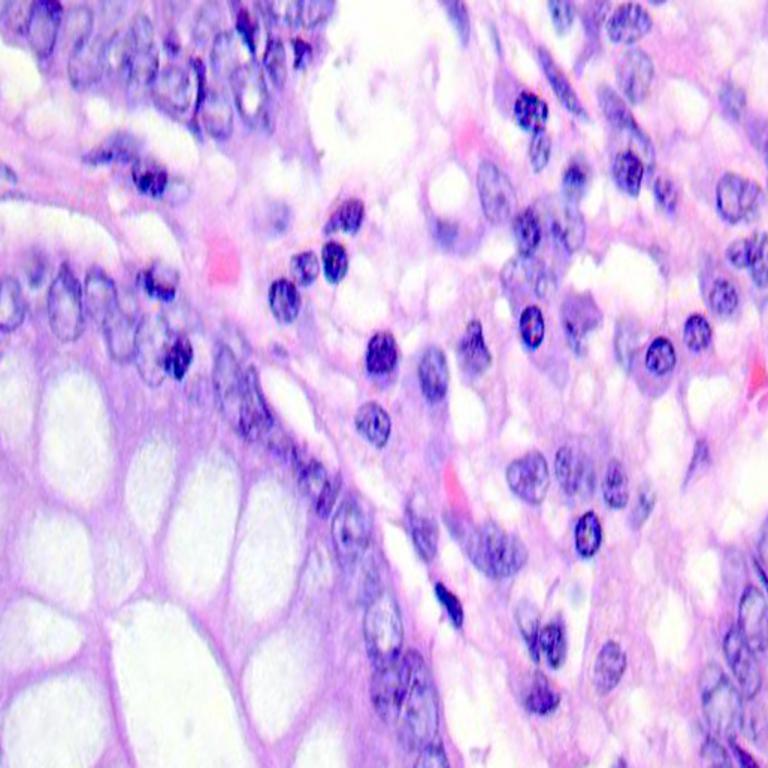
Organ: colon
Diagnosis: benign